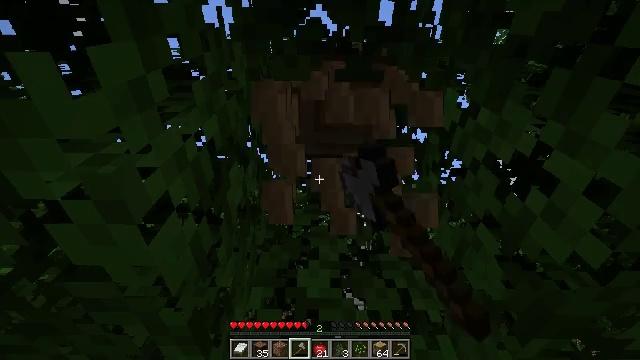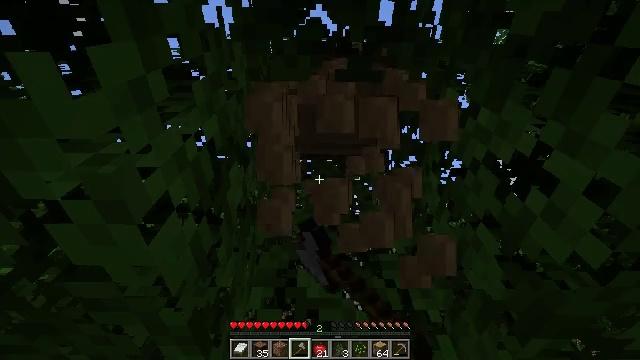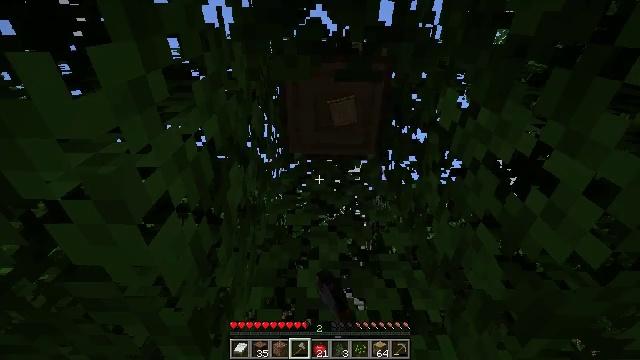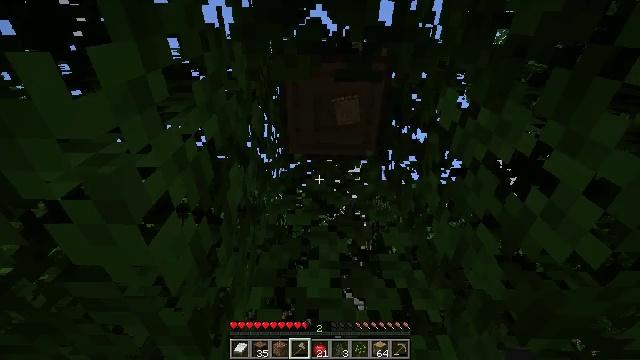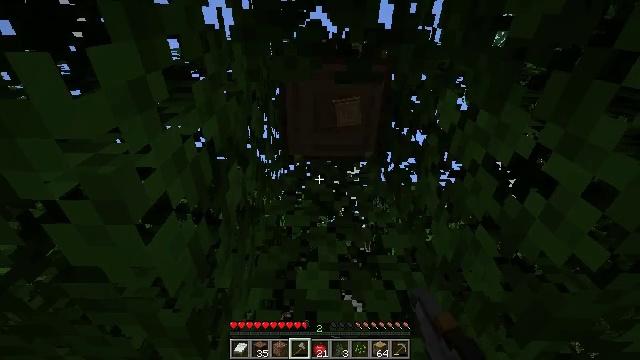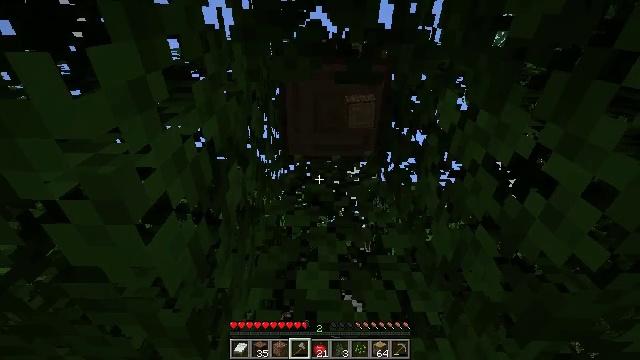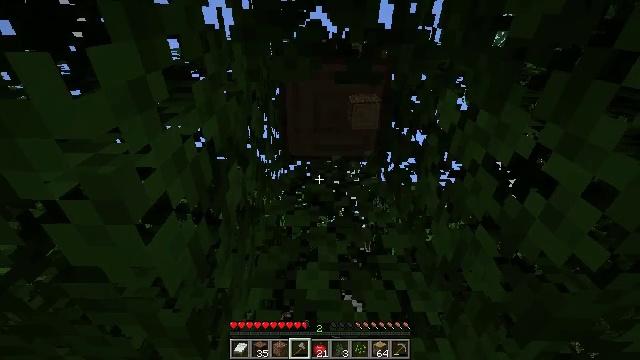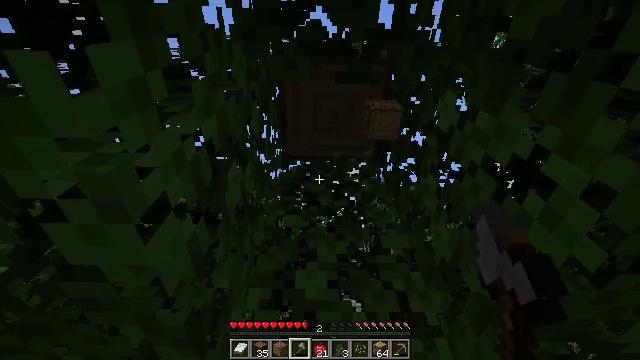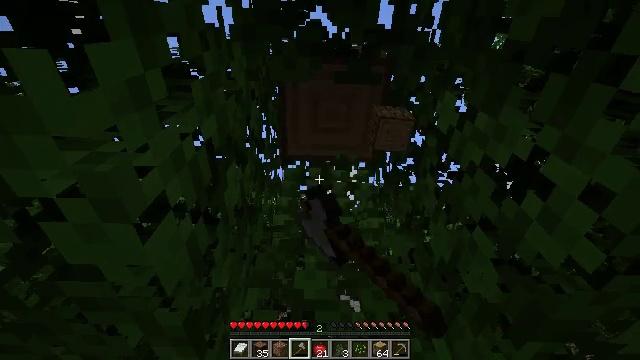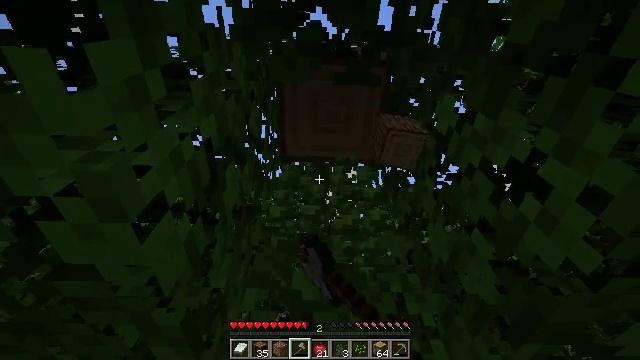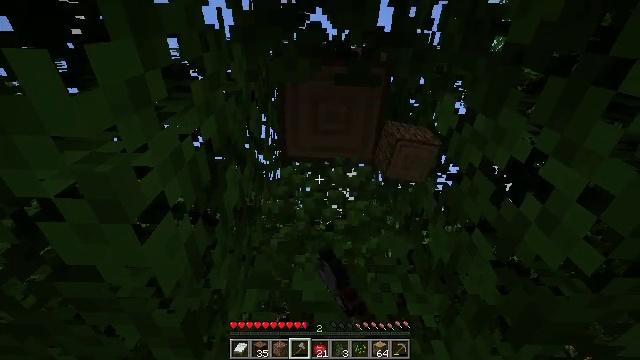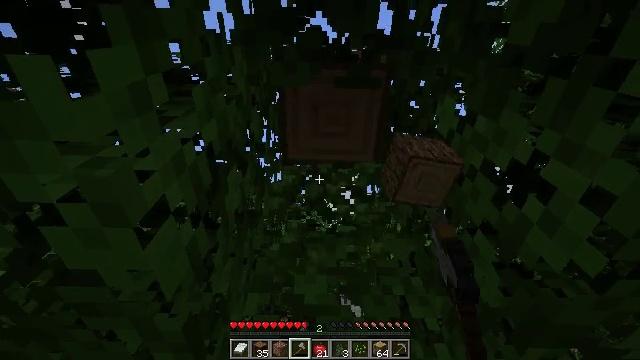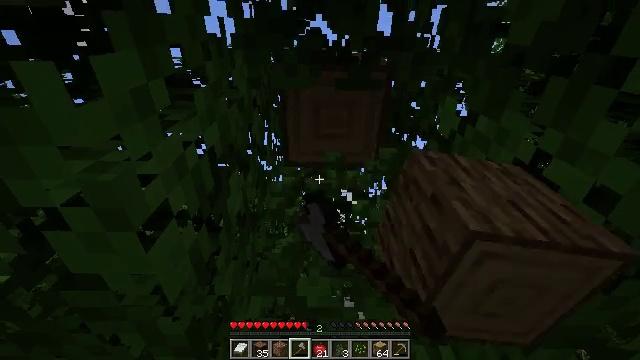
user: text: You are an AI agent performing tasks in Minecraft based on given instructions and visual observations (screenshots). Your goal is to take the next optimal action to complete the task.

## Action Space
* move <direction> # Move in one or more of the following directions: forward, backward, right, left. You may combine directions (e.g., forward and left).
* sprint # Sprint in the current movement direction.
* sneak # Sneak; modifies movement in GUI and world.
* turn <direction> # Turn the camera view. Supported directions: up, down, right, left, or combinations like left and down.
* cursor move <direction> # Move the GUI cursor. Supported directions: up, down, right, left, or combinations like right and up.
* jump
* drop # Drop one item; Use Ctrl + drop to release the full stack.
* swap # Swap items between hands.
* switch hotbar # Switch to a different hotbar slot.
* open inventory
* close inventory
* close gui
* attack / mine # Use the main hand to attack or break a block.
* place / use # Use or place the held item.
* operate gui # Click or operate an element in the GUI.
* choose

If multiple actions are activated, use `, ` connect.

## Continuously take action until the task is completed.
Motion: motion action
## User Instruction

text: Trim the tree by mining oak leaves.
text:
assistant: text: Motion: attack / mine
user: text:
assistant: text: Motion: attack / mine
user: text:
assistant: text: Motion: attack / mine
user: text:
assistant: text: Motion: attack / mine
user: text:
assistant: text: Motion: attack / mine
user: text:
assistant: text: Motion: attack / mine
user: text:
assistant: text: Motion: attack / mine
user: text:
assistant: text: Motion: attack / mine
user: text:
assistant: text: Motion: attack / mine
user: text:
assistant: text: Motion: attack / mine
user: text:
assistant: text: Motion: attack / mine
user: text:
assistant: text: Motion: attack / mine
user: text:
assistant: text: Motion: attack / mine